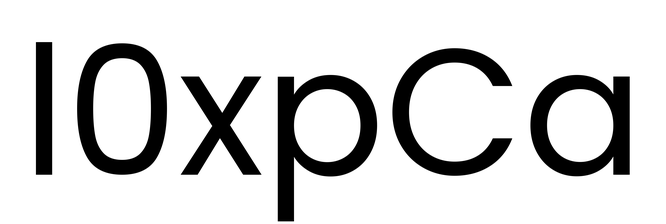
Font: Poppins-Regular